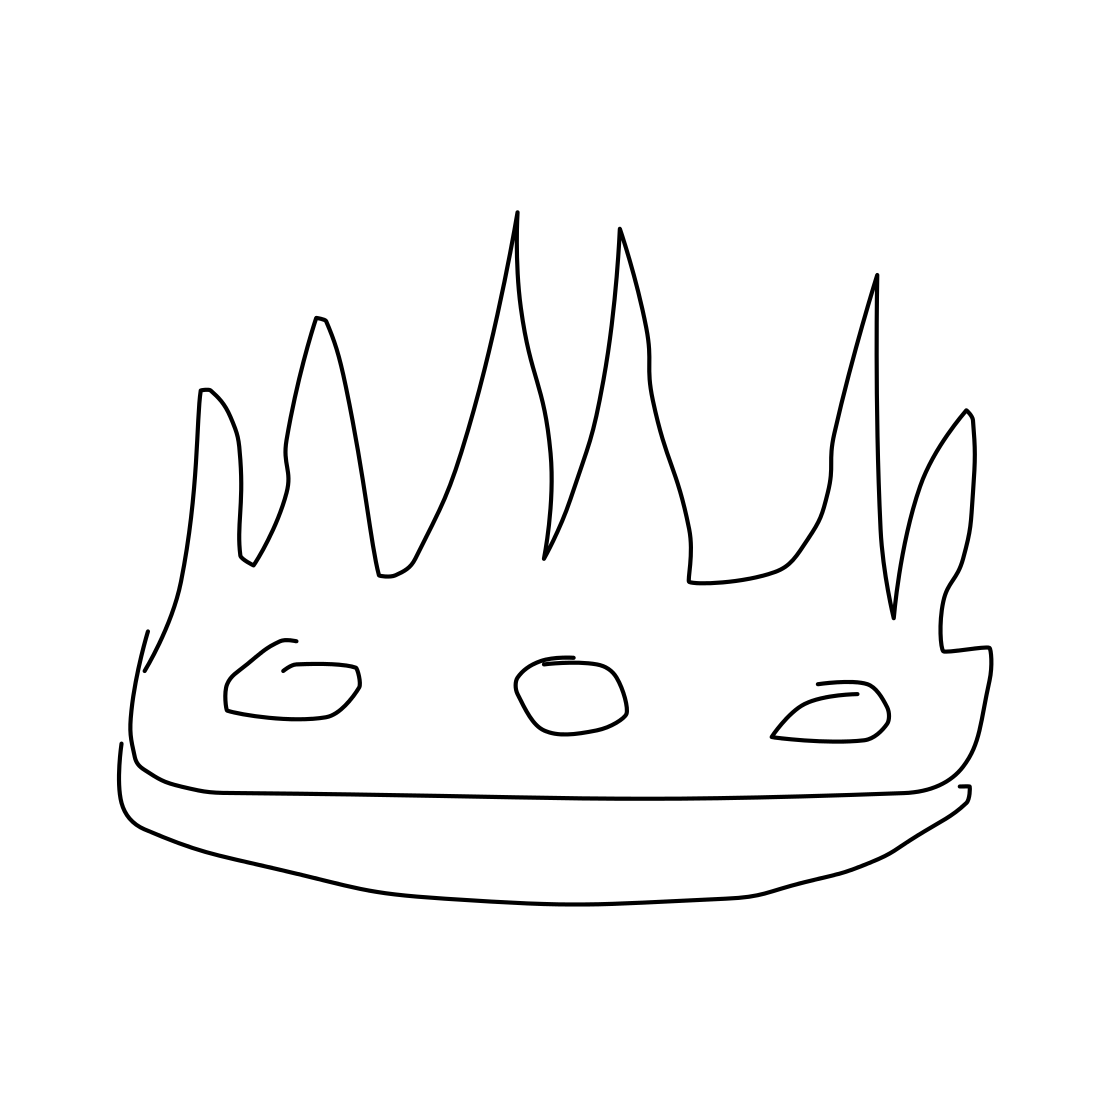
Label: crown